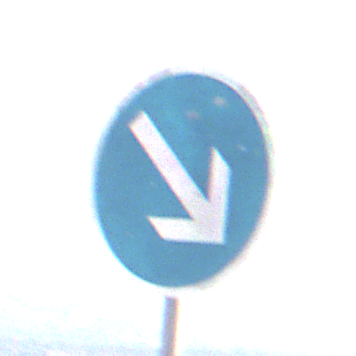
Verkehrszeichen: VorgeschriebeneVorbeifahrtRechts
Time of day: Midday
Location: Outdoor (Nature)
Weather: PartlyCloudy
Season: NotSpecified
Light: Natural